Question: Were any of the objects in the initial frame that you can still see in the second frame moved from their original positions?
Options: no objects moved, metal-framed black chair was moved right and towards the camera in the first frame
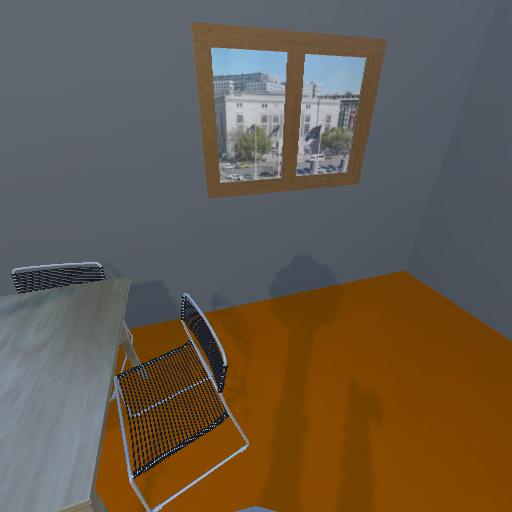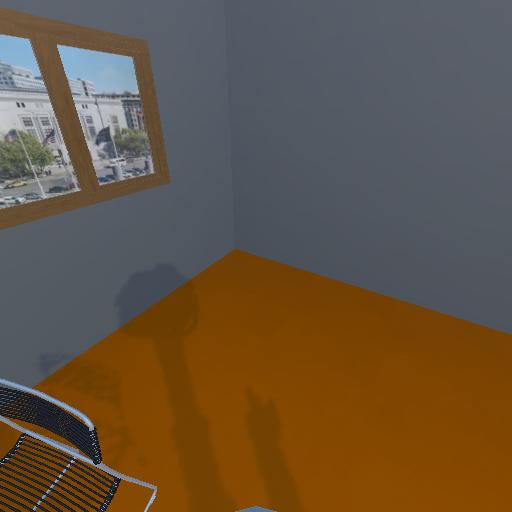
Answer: no objects moved